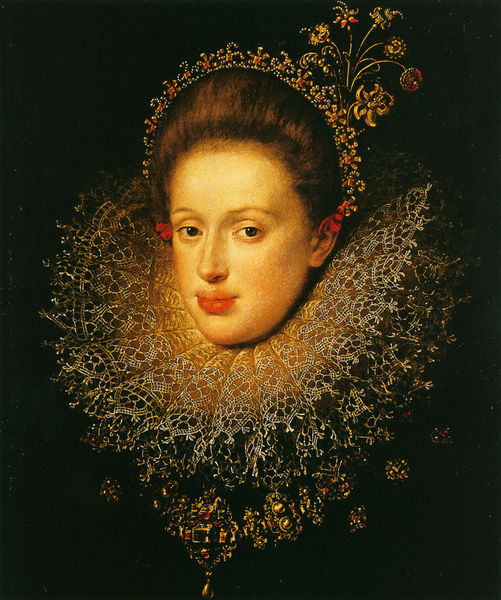
Titel: Bildnis von Erherzogin Anna
Künstler: Hans von Aachen
Institution: Wien, Kunsthistorisches Museum
Schlagwörter: dunkel, gemälde, gelb, frau, licht, mund, ohr, orange, schmuck, schwarz, rot, schleife, augen, barock, gesicht, kragen, spitze, halskrause, portrait, porträt, gold, adel, edelsteine, krone, lippe, lippen, potrait, kette, kranz, spitzenkragen, königin, blumenschmuck, kopfschmuck, ragen, königing, frauenkopf, dicke lippen, kpnig